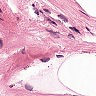
Metastatic tissue present: no